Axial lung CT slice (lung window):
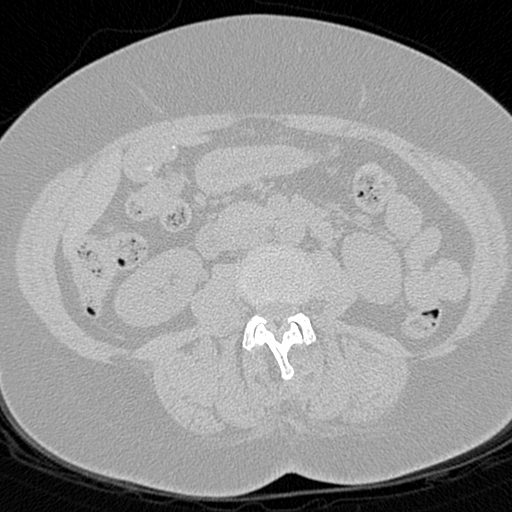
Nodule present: no